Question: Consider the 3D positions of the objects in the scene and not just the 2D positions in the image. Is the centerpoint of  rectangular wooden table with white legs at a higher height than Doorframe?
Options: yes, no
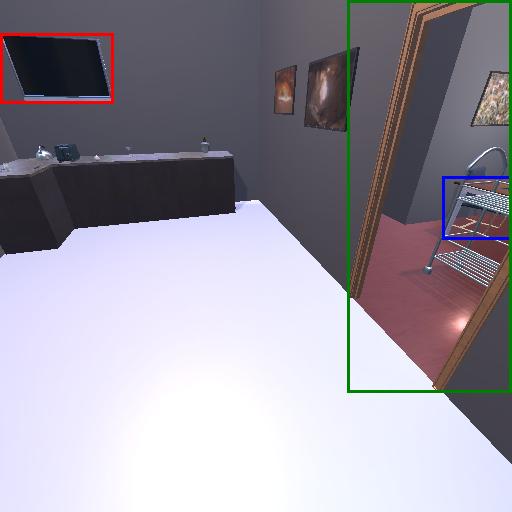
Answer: yes